Question: Given a description of the three-view drawing of a solid figure, find the maximum number of small cubes that the solid figure can be composed of when the three-view constraints are met.
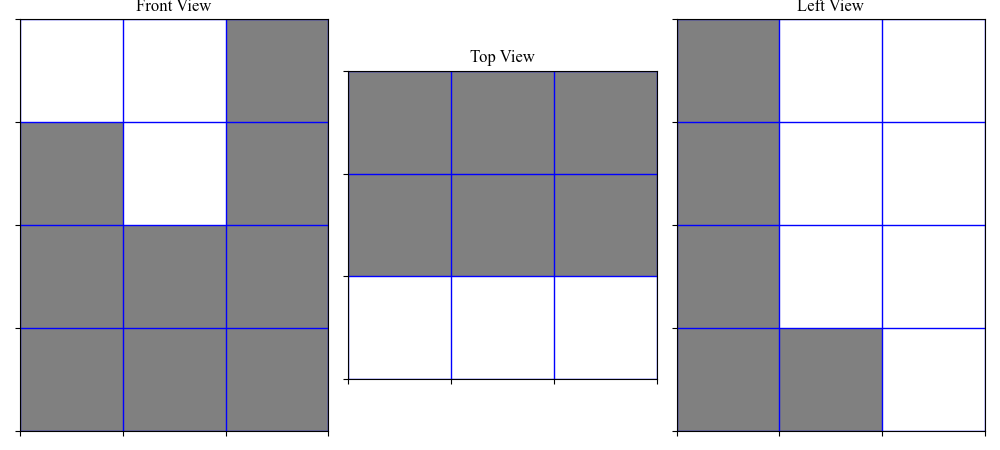
Answer: 12